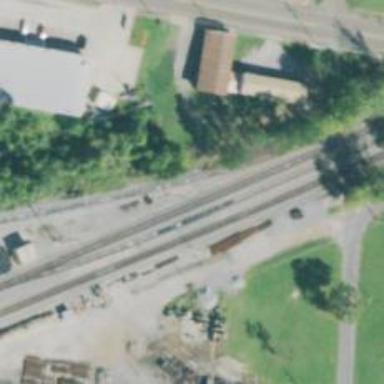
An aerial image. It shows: Railway service station.